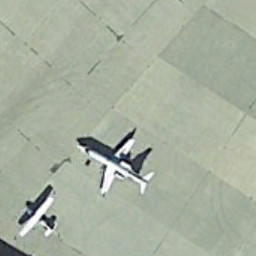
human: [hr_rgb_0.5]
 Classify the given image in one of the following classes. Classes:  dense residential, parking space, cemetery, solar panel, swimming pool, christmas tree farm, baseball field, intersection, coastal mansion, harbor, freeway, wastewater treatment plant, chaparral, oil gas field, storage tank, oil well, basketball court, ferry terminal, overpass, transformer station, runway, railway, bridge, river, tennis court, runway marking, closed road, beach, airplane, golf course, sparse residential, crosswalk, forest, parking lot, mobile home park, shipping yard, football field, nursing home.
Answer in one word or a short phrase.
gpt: airplane